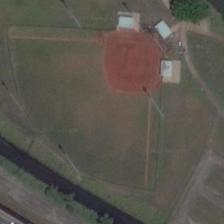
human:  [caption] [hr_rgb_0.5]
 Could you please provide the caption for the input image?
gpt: a fan-shaped playground and nearby a grey road .

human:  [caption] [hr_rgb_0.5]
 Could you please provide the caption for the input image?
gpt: in this large tract of green land, a baseball field with several paths can be seen .

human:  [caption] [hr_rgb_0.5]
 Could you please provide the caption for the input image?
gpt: a large piece of meadows and several trees are around a baseball field .

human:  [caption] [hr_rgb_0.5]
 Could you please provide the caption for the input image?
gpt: a baseball field next to a road is surround by meadows .

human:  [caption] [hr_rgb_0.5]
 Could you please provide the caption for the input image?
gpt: a baseball field is surrounded by meadows and two green plants .